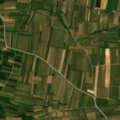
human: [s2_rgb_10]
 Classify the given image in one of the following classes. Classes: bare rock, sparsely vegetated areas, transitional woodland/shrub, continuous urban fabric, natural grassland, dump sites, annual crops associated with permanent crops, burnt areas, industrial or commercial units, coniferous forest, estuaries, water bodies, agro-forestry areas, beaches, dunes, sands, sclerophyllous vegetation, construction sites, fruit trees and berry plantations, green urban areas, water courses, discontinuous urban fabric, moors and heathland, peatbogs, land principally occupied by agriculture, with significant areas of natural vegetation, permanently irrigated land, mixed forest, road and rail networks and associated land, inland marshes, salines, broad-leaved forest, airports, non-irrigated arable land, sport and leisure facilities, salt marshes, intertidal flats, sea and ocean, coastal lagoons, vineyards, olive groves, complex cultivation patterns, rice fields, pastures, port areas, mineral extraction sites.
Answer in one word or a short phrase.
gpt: non-irrigated arable land, vineyards, land principally occupied by agriculture, with significant areas of natural vegetation